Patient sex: M
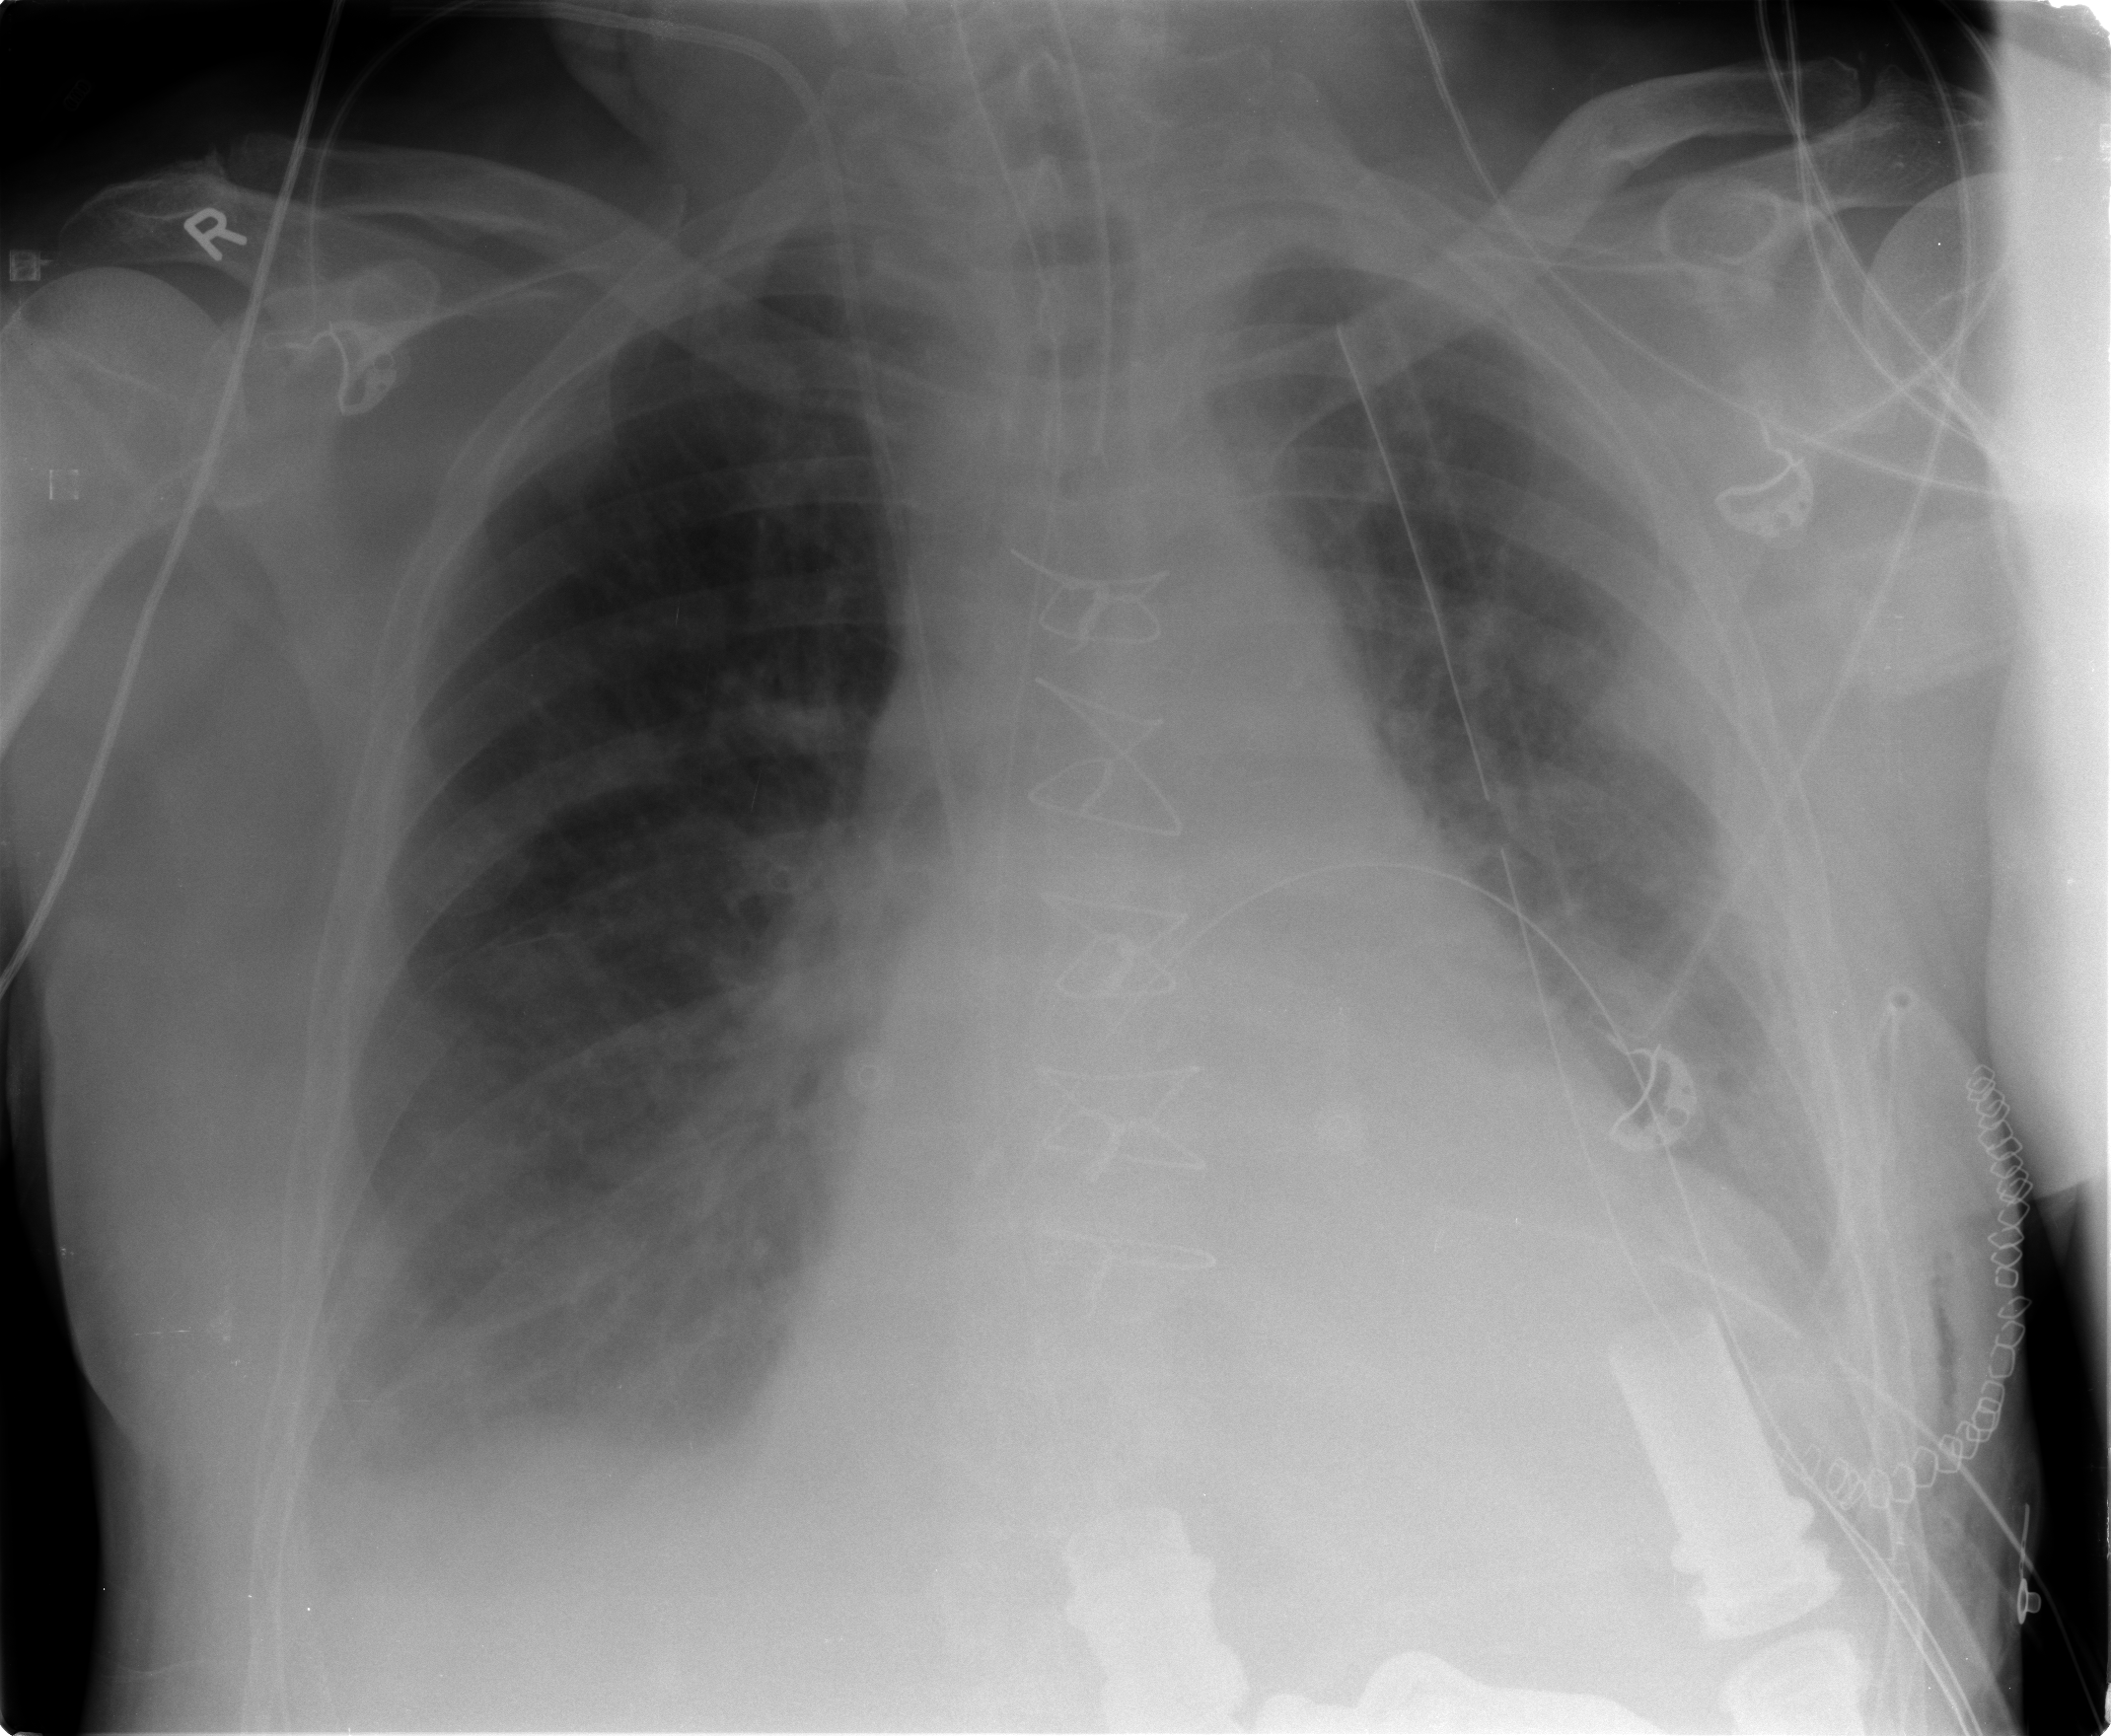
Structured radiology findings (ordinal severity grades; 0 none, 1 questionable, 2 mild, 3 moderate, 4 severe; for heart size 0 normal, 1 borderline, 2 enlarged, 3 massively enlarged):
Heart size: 3
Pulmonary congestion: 1
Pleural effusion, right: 2
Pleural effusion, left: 2
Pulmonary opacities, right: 0
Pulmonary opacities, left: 0
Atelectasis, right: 2
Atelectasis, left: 1